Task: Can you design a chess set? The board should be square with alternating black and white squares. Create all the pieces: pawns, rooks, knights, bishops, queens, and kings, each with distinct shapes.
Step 5182:
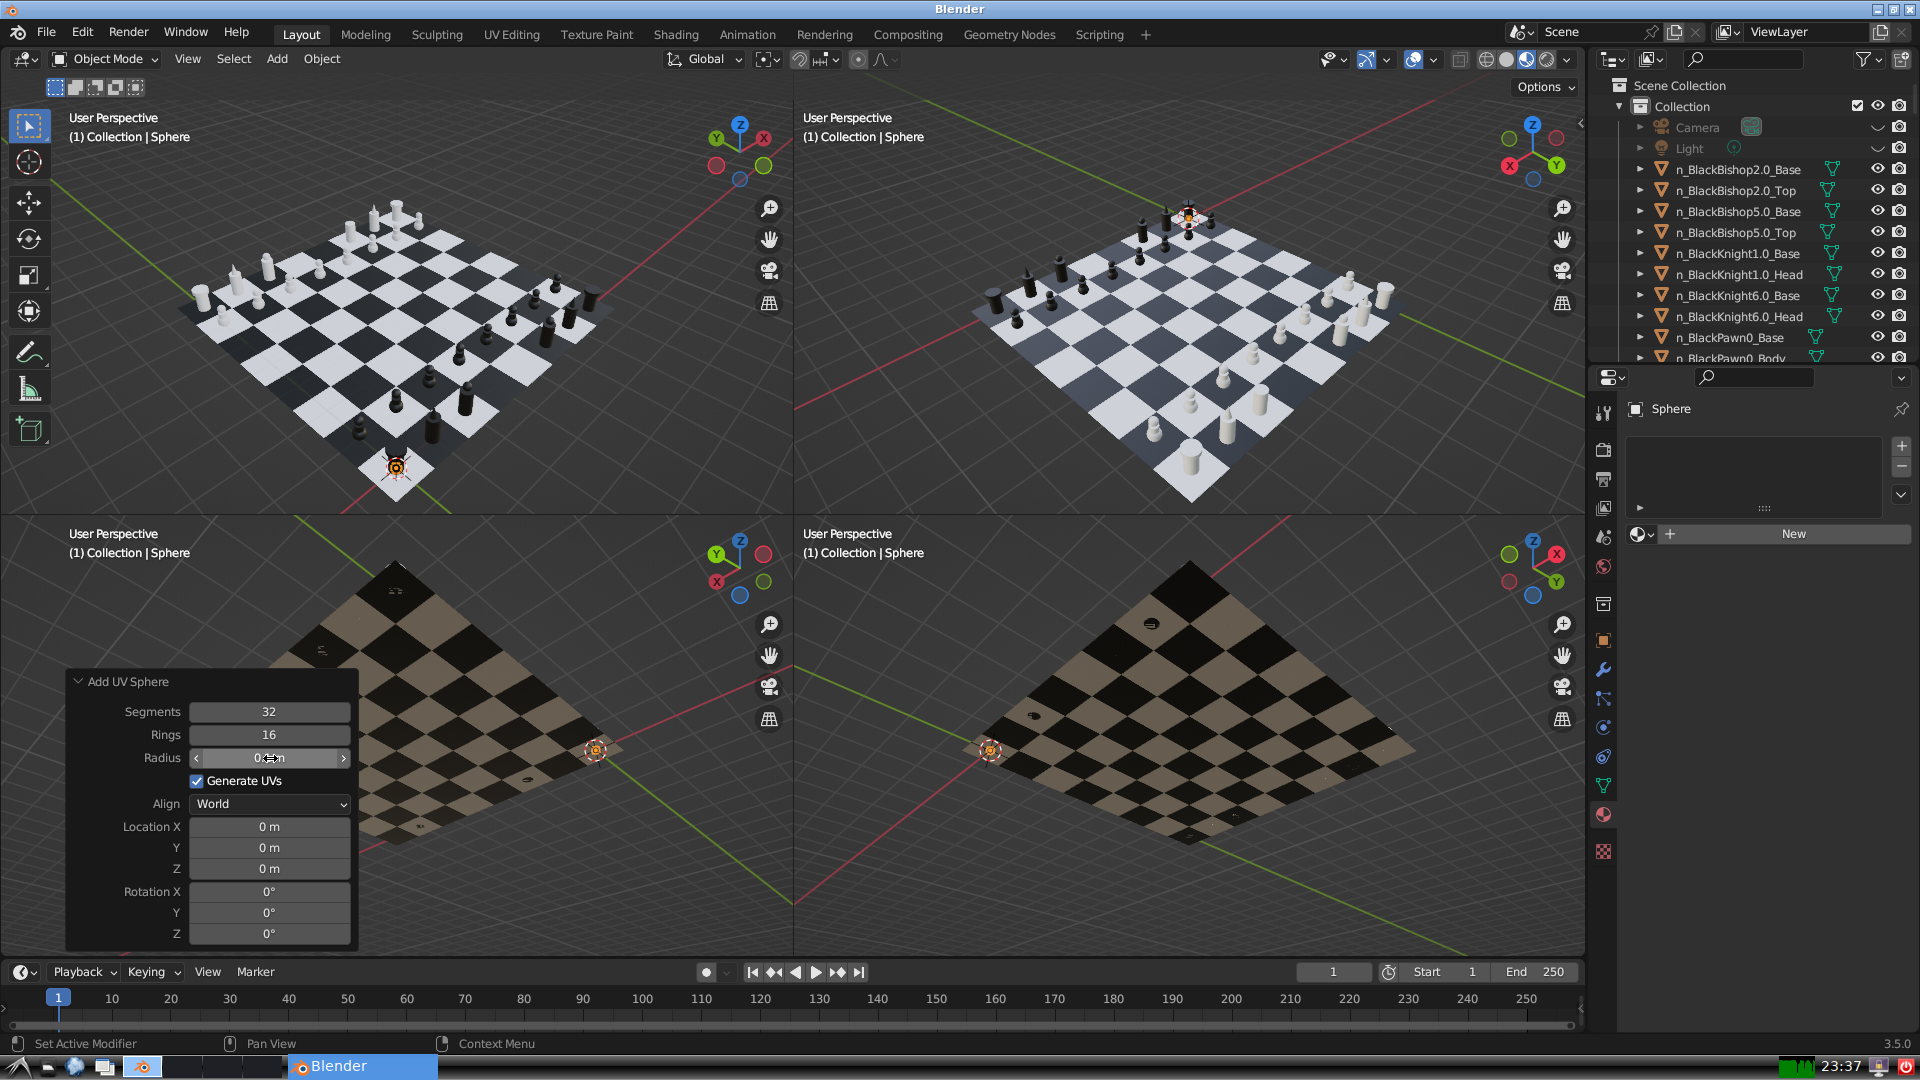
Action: click: no